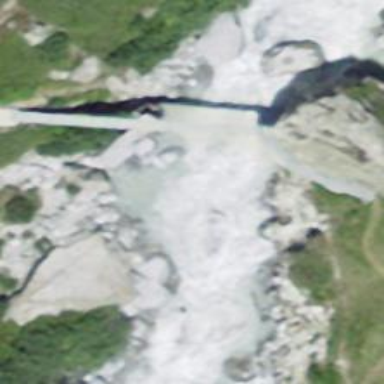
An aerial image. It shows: Path on bridge.